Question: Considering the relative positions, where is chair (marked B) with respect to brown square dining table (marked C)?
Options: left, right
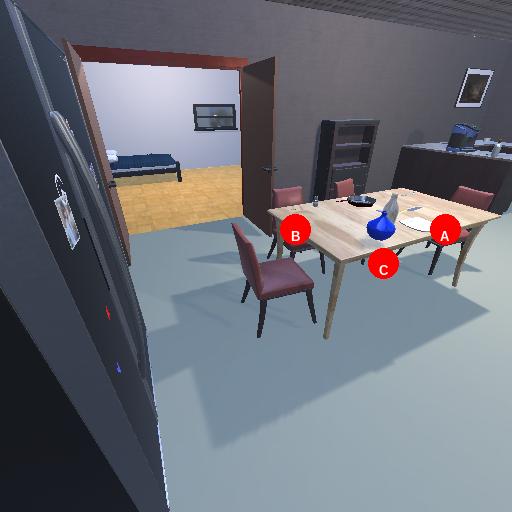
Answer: left